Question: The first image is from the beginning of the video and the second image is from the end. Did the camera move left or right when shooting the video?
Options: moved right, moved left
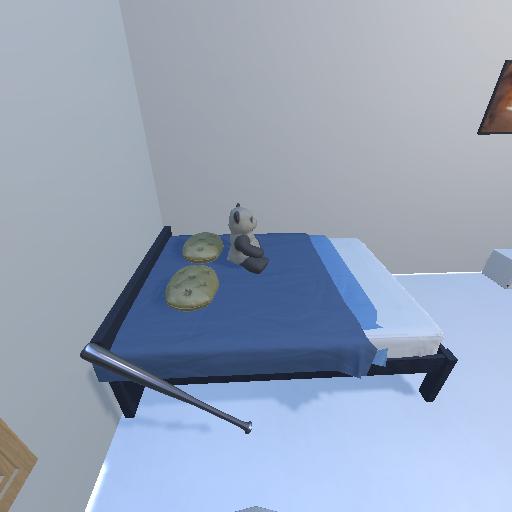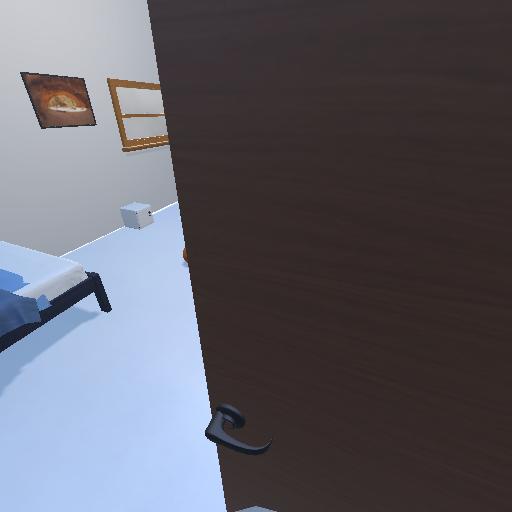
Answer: moved right